Question:
I am struggling with this issue for 3 hours now i don't know what i am doing wrong. i have an nba logo at the bottom right but i am trying to align it above the div just like the social icons on the right. i tied many things with css and no luck.
Here is also the relevant code.
'''
<!DOCTYPE html PUBLIC "-//W3C//DTD XHTML 1.0 Transitional//EN" "http://www.w3.org/TR/xhtml1/DTD/xhtml1-transitional.dtd">
<html>
<head>
<title>Basketball</title>
<meta charset="utf-8">
<meta name="viewport" content="width=device-width, initial-scale=1">
<link rel="stylesheet" href="themes/jquery.mobile.icons.min.css" />
<link rel="stylesheet" href="http://code.jquery.com/mobile/1.4.0/jquery.mobile.structure-1.4.0.min.css" />
<link rel="stylesheet" type="text/css" href="cssfinal/style.css" />
<link rel="stylesheet" type="text/css" href="cssfinal/loginstyle.css" />
<script src="http://code.jquery.com/jquery-1.10.2.min.js"></script>
<script src="http://code.jquery.com/mobile/1.4.0/jquery.mobile-1.4.0.min.js"></script>
<script src="http://code.jquery.com/ui/1.10.3/jquery-ui.min.js"></script>
</head>
<body>
<!-- PAGE 1 -->
<div data-role="page" data-theme="a" id="page1">
<div data-role="content" data-theme="a">
<div class="login-box" id="login">
<div id="loginprompt">
<div id="header">
<h3>BASKETBALL FANATICO</h3>
<h5>SHADOW RTD</h5>
</div>
</div>
<form method="GET">
<div id="username" data-role="fieldcontain">
<input type="text" name="username" placeholder="Username" />
</div>
<div id="password" data-role="fieldcontain">
<input type="password" name="password" id="txtId" placeholder="Password"/>
</div>
<div id ="loginbtn">
<a data-role="button" id="log" data-theme="a" href="#page2" data-transition="slide">LOGIN</a>
</div>
</form>
<br />
<div id="icons">
<div>
<img src="socialicons/home.png" class="left" ></img>
<img src="socialicons/facebook.png" class="left" ></img>
<img src="socialicons/twitter.png" class="left" ></img>
<img src="socialicons/googleplus.png" class="left" ></img>
<img src="socialicons/linkedin.png" class="left" ></img>
</div>
<div><img src="rsicloud.png" class="right" ></img></div>
</div>
</div>
</div>
</div>
</body>
</html>
'''
This is the relevant Css.
'''
.login-box {
margin: auto;
padding: 10px 30px 25px 25px;
background: none repeat scroll 0% 0% rgb(241, 241, 241);
border: 1px solid rgb(229, 229, 229);
width:300px;
}
.ui-field-contain {
border-bottom-width: 0px;
}
#loginbtn {
text-align: center;
width: 150px;
margin: auto;
}
#loginprompt{
text-align: right;
}
#loginprompt h4{
text-align: left;
font-size: 14px;
}
#header{
text-align: center;
}
#header h5{
color: #373E4A;
font-size: 11px;
font-family: Courier;
}
#header h3{
font-family: sans-serif;
}
#login{
width: 85%;
margin:auto;
}
#icons{
text-align: right;
}
.left{
margin: 2px;
float:left;
}
.right{
float:right;
}
a#log.ui-link.ui-btn.ui-btn-a.ui-shadow.ui-corner-all {
background-color: #4289C1;
color: white;
font-size: 16px;
font-family: sans-serif;
}
'''
Can someone please advice me? i am not experienced web developer so it might even be a silly mistake so sorry if it is.
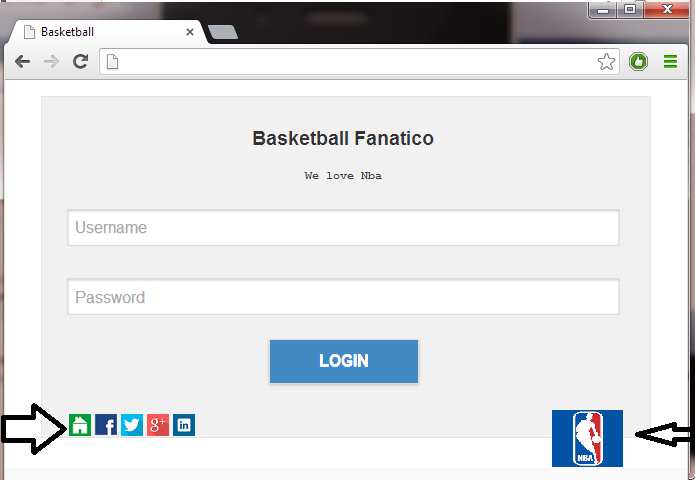
Answer: Just modified the Code. due to lack of image I can't see actually its working or not.
Check the Demo. <URL>